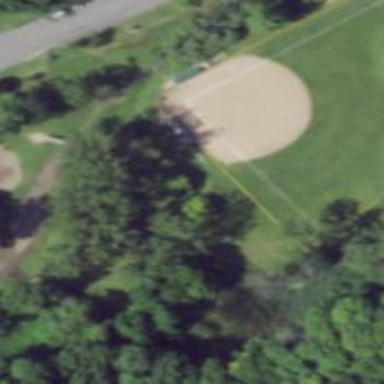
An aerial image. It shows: Baseball pitch for leisure land activities.